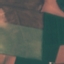
Land use / land cover: AnnualCrop